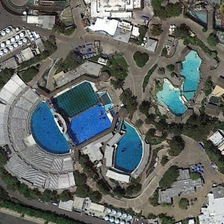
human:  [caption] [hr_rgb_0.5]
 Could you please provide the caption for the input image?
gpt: some green trees and swimming pools are in a resort .

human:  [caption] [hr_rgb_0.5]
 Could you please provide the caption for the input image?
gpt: some green trees and swimming pools are in a resort .

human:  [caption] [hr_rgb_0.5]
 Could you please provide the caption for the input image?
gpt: some green trees and swimming pools are in a resort .

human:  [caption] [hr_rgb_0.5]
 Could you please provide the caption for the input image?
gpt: some green trees and swimming pools are in a resort .

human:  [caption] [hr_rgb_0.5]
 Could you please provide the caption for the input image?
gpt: some green trees and swimming pools are in a resort .